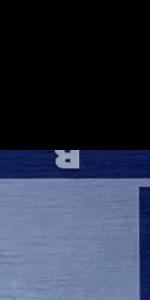
Label: Empty